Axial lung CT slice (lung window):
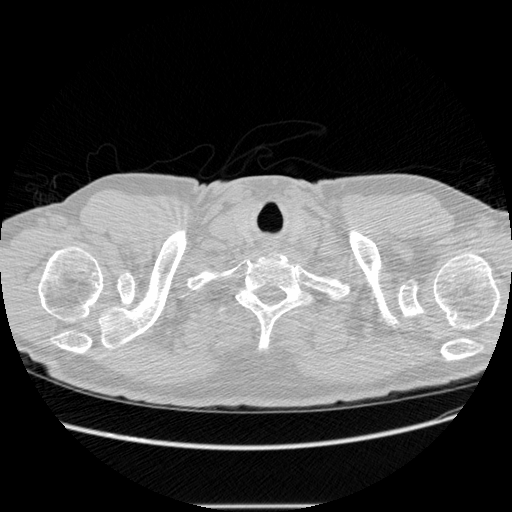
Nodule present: no